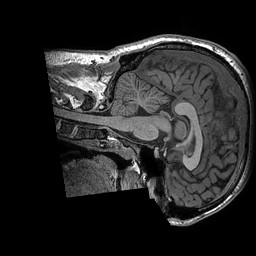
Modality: T1w
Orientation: sagittal
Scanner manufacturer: ge
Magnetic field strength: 3 T
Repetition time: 0.008156 s
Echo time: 0.00318 s